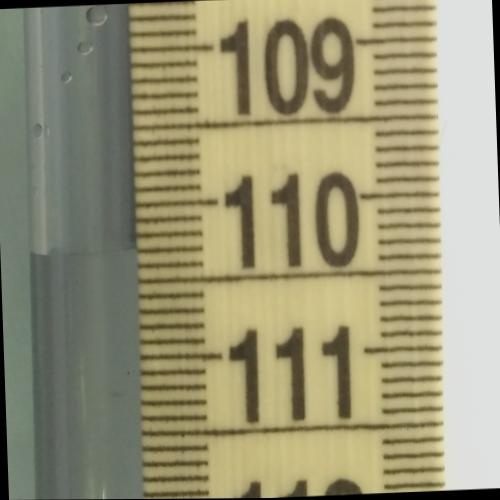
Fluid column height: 110.3 cm